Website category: auto
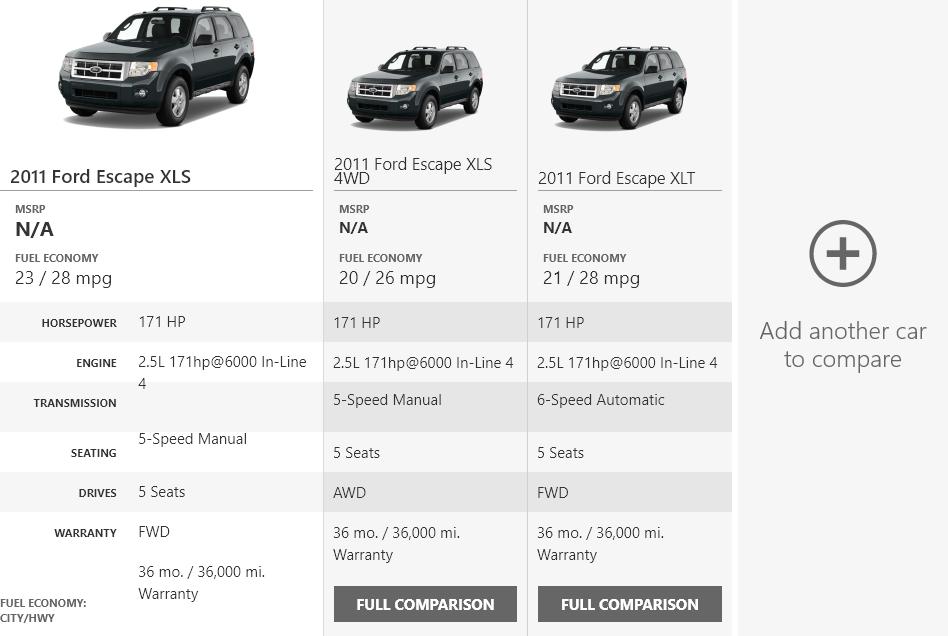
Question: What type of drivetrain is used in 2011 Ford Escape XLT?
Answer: FWD

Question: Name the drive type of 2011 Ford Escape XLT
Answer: FWD

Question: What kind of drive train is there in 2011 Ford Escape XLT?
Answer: FWD

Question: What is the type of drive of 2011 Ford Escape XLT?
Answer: FWD

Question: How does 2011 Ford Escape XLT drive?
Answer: FWD

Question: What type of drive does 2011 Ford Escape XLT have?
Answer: FWD

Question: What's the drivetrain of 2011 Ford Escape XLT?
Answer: FWD

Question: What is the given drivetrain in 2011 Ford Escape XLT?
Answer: FWD

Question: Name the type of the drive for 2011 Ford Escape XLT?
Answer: FWD

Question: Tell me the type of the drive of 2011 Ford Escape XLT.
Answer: FWD

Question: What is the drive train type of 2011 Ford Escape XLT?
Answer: FWD

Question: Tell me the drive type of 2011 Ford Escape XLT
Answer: FWD

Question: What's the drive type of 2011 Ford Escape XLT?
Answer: FWD

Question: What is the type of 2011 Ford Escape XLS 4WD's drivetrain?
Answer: AWD

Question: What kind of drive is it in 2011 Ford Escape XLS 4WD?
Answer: AWD

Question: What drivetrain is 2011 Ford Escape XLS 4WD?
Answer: AWD

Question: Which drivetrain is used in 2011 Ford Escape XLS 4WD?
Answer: AWD

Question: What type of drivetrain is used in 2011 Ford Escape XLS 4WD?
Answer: AWD

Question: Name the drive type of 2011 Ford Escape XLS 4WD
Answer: AWD

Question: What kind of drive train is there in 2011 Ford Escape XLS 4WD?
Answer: AWD

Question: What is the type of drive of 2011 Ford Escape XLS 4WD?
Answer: AWD

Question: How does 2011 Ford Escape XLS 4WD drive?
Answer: AWD

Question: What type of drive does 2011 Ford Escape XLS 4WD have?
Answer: AWD

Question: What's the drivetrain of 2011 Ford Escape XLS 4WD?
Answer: AWD

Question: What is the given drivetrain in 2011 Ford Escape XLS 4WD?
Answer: AWD

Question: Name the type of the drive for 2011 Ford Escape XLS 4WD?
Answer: AWD

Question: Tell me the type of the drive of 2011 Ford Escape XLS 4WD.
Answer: AWD

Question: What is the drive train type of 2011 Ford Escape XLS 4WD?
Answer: AWD

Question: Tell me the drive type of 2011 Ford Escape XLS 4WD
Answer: AWD

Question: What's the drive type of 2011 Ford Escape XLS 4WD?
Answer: AWD

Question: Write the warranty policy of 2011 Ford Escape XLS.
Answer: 36 mo. / 36,000 mi. Warranty

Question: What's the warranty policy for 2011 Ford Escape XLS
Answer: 36 mo. / 36,000 mi. Warranty

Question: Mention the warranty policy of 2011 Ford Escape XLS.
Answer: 36 mo. / 36,000 mi. Warranty

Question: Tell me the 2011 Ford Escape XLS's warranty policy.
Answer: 36 mo. / 36,000 mi. Warranty